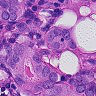
Metastatic tissue present: yes